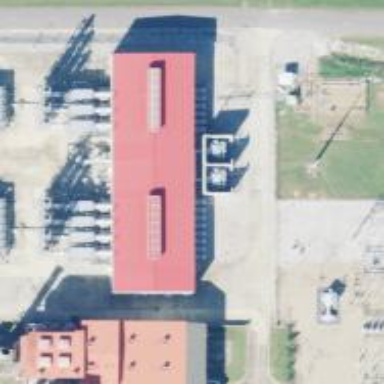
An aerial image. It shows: Gas-powered generator.